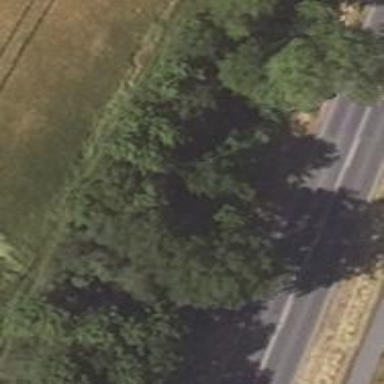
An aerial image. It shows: Row of trees in natural setting.